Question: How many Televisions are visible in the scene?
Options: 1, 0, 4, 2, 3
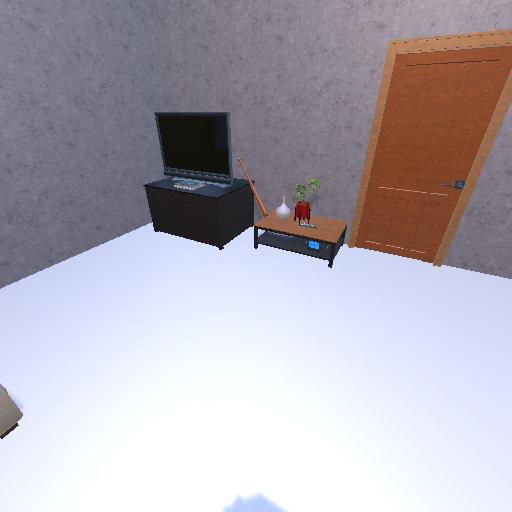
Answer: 1